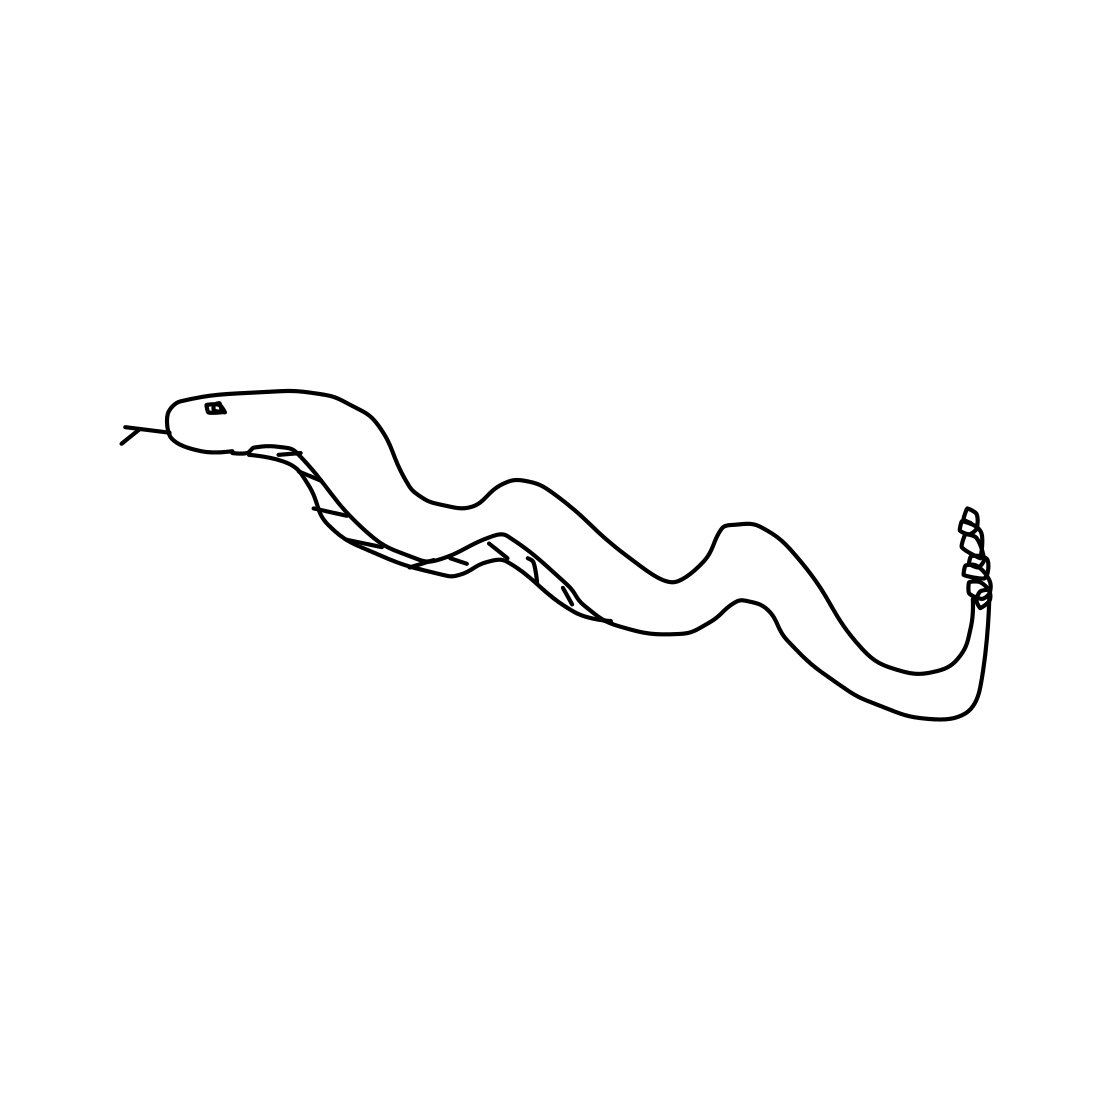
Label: snake